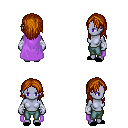
a pixel art fantasy rpg character, female body template, dark elf, purple skin, lavender cape, teal pants, brunette long hairstyle, white cloth bandages, black slippers, four views (front, back, left, right), 2x2 character sprite sheet, small pixel art, hard edges, no anti-aliasing